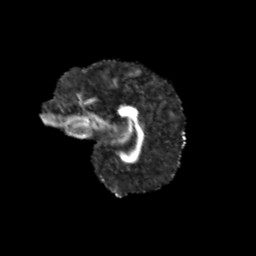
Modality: FA
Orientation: sagittal
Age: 11
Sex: female
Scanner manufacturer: siemens
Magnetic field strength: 3 T
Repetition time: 3.8 s
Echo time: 0.07 s